Field crop: tomato
Growth stage: 2
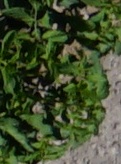
Species: tomato